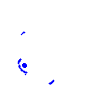
Particle: electron